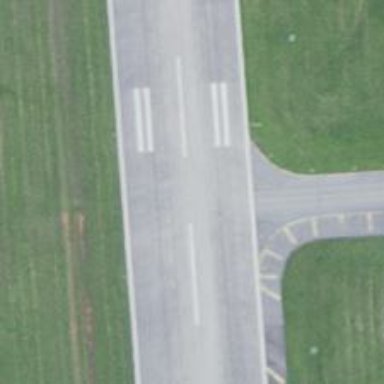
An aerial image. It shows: Runway surface made of asphalt at airport.